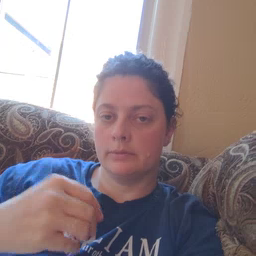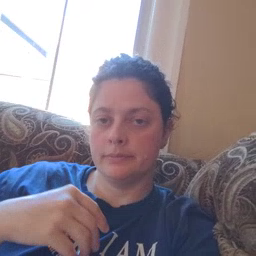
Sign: vacuum